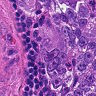
Metastatic tissue present: yes